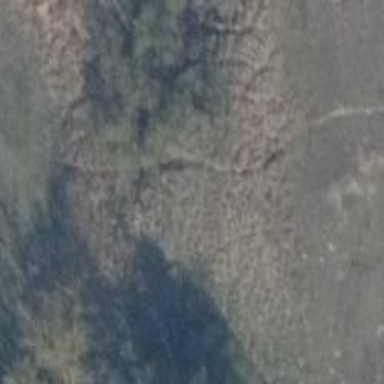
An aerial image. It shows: Area covered with grass.